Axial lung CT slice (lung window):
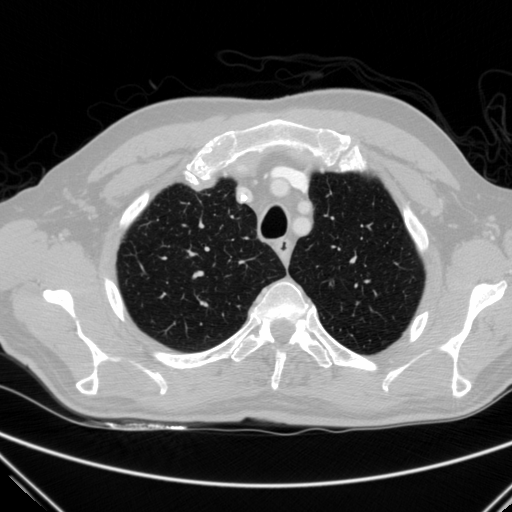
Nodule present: no